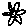
Label: flower